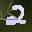
Label: 2